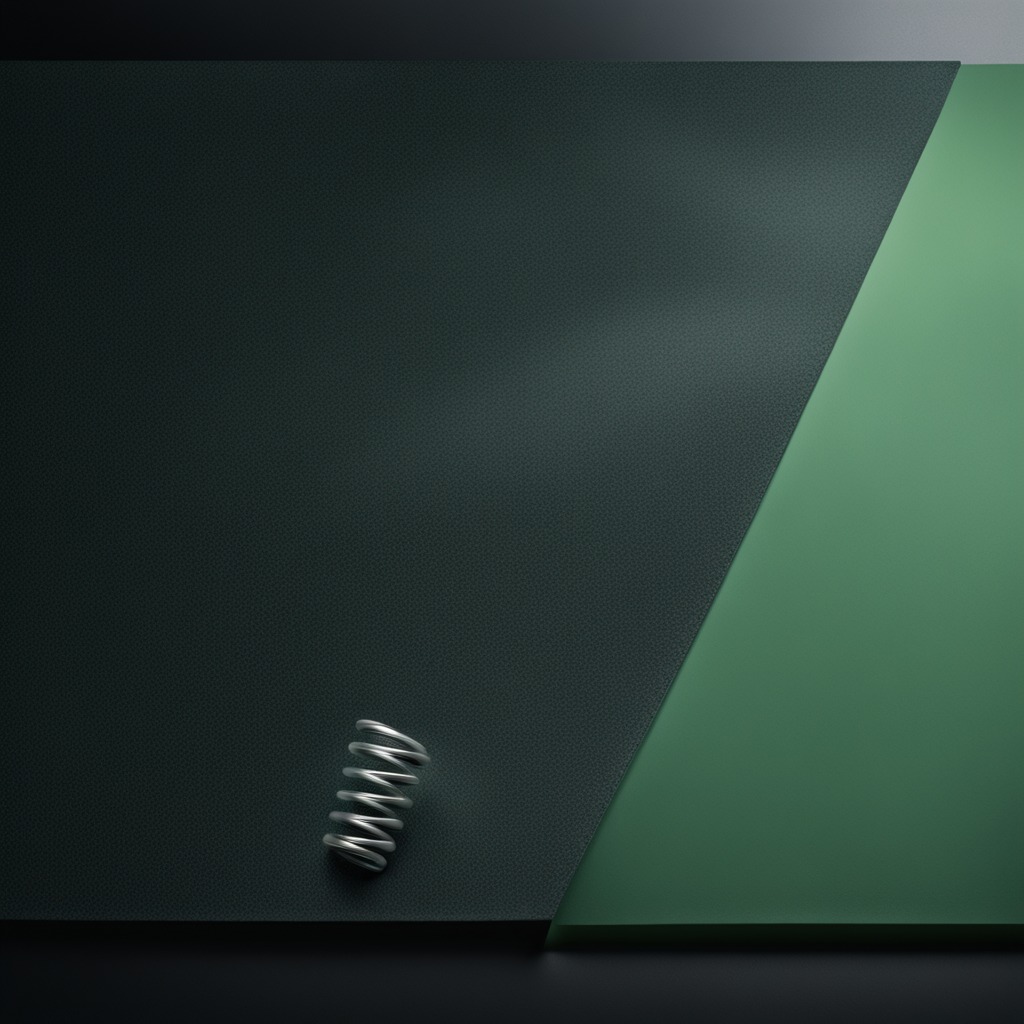
A coiled metal spring lies on a clean granite tabletop.